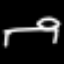
Label: bed